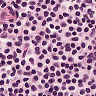
Metastatic tissue present: no